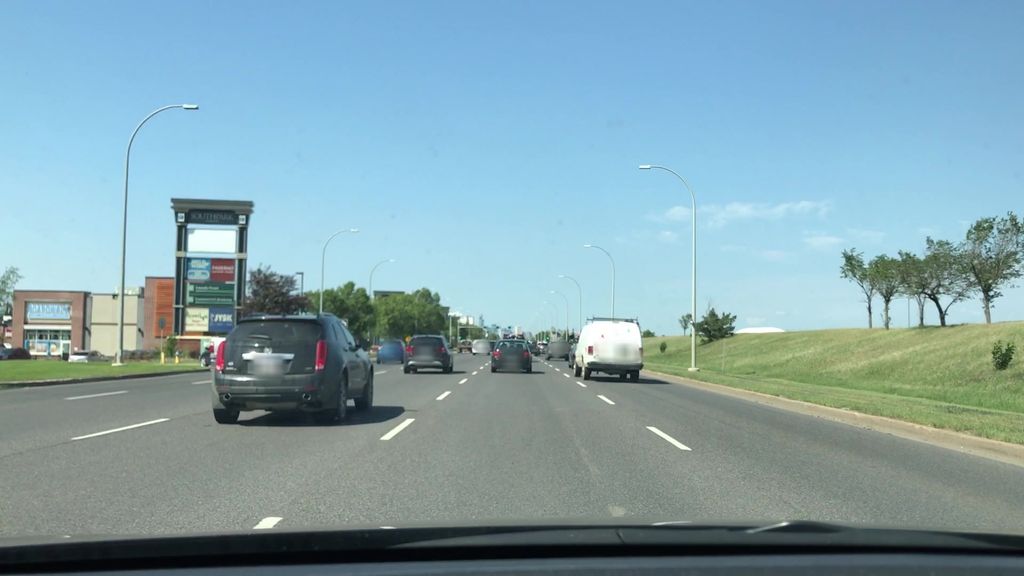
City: edmonton